Question: In my portfolio website for width less than 576px, there is a space that occurs on the right side of the page out of nowhere. It is not padding, margin, or anything else.

Please help me out.
here is the link of the website: <URL>
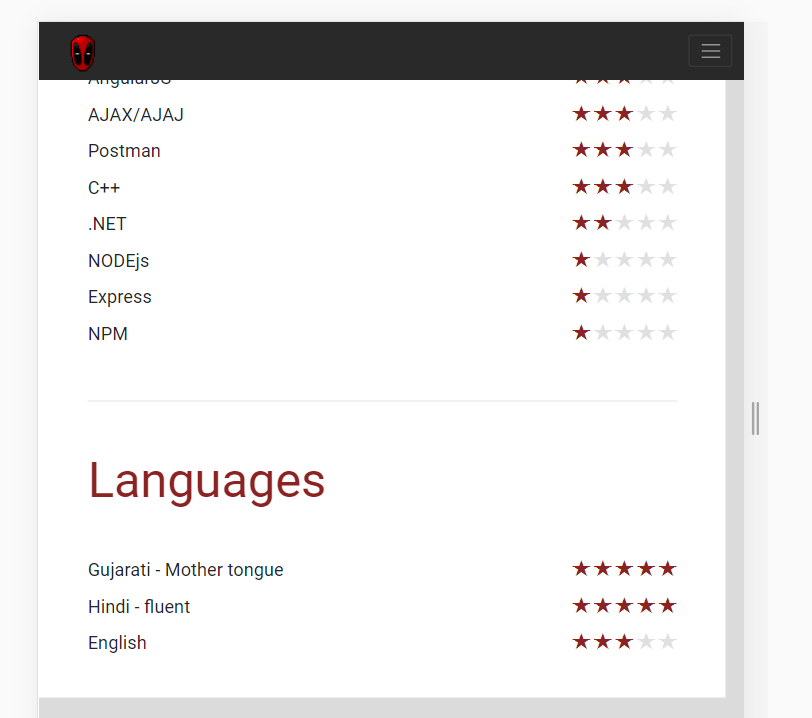
Answer: Get rid of '@media (max-width: 768px) .container {padding: 3rem 0;}' and check.